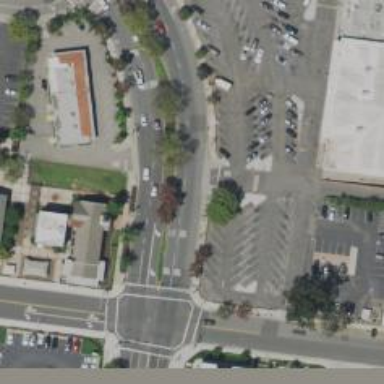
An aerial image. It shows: Parking space.